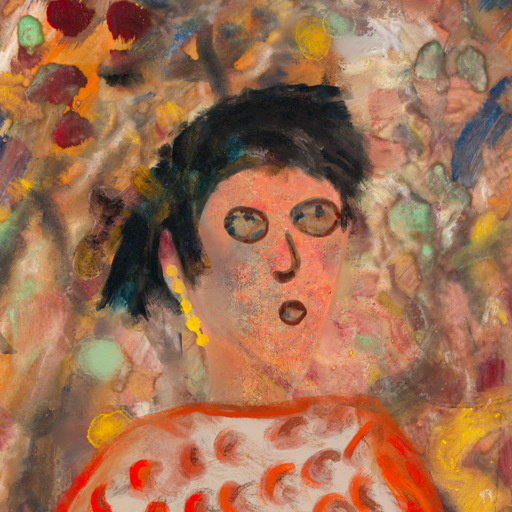
Background: Mother_And_Son_Mother, Head And Neck Side: Irani, Face Side: Orphan, Bust: Rupkatha, Hair Side: Pipe, Head Accessory: Blank, Second Necklace: Blank, Necklace: Blank, Baby: Blank